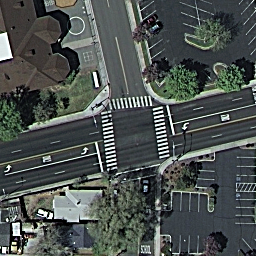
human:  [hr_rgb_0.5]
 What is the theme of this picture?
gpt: intersection

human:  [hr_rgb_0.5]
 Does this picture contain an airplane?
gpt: no

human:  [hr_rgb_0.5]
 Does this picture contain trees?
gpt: yes

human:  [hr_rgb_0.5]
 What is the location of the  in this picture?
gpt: i cannot see it